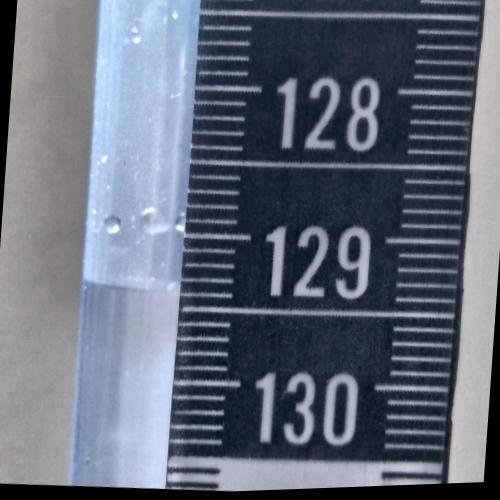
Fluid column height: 129.4 cm